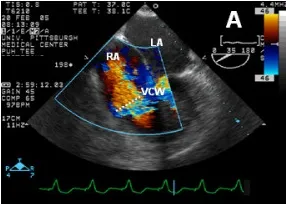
(A) An end-systolic mid esophageal 4-chamber view frame at 35 degrees shows the significant amount of tricuspid regurgitation with a large vena contracta width (VCW) as seen by the white dotted lines.
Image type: radiology (ultrasound)